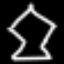
Label: octagon